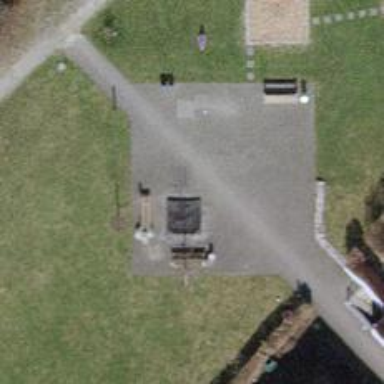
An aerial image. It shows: Playground area for leisure land.